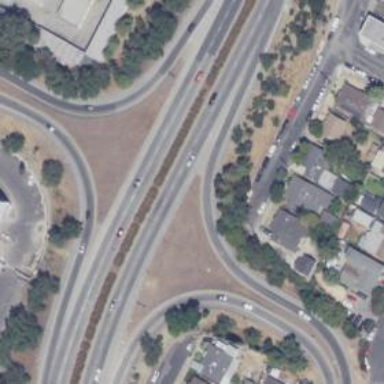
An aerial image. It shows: Primary link highway at cloverleaf junction.